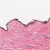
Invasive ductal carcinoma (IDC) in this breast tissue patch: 0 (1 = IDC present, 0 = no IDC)